Field crop: maize
Growth stage: 2
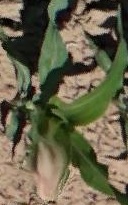
Species: maize